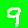
Digit: 9